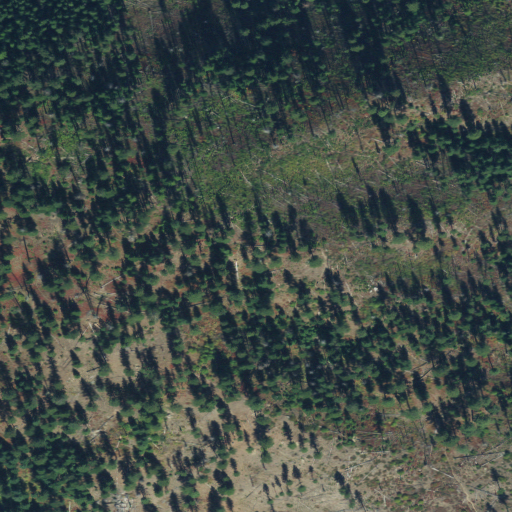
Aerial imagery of ridge(s) in Idaho named Arlington Ridge containing evergreen forest and shrub